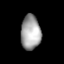
Tissue: lung
Cell type: Endothelial cells
Senescence score: 0.6145
Nuclear area (px): 669
Mean DAPI intensity: 163.441